Question: this is my first app so this should be simple for experienced ios developer. I have a story board with navigation controller and in one of my view controller there is a subview. On click in subview, I want to return to the root controller but unfortunately it is not working.
Subview Controller
'''
- (IBAction)doneAction:(id)sender {
if ([self.parentViewController isKindOfClass:[PlayViewController class]]){
PlayViewController *pControl = (PlayViewController *) self.parentViewController;
[pControl goToMainView];
}else{
NSLog(@"NOT AN INSTANCE");
}
}
'''
View Controller
'''
-(void)goToMainView{
NSLog(@"I AM HERE");
[self.navigationController popToRootViewControllerAnimated:YES];
/*SWRevealViewController *secondViewController =
[self.storyboard instantiateViewControllerWithIdentifier:@"gameController"];
[self performSegueWithIdentifier:@"gameView" sender:self];
[self.navigationController pushViewController:secondViewController animated:YES];*/
}
'''
Any help is appreciated. Thank you
This is how my storyboard looks like

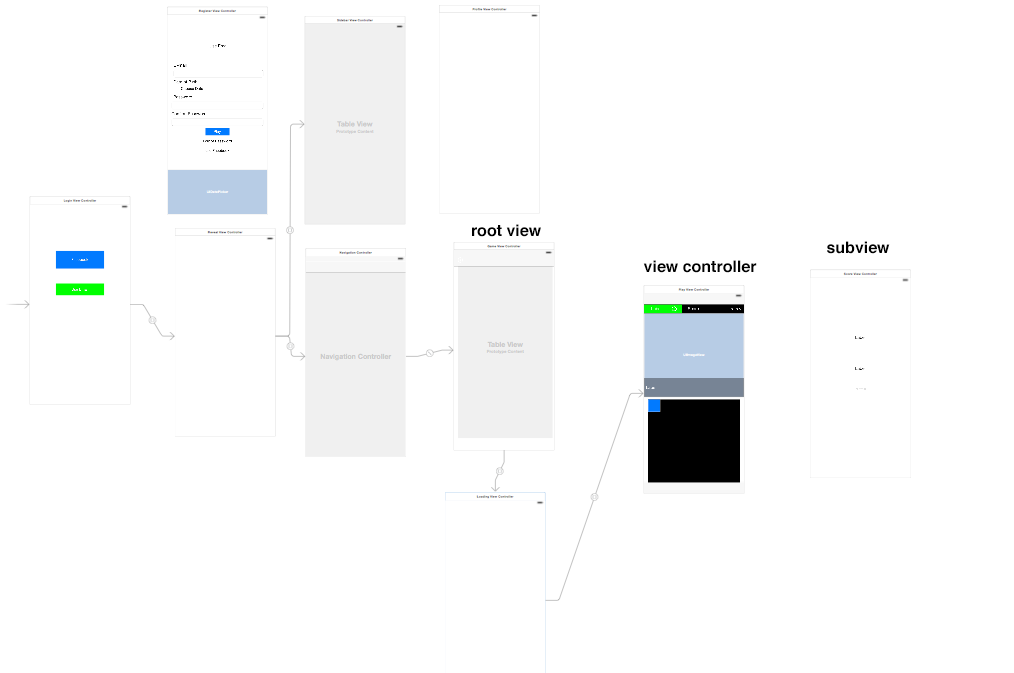
Answer: Seems like one of the connections from 'root view' to 'view controller' in the attached screenshots is 'modal' (or both?).
In this case the 'view controller' is not part of navigation controller stack.
Try to change the types of these 2 segues to 'push'.
This should add each of these view controllers to navigation controller's views stack and each of them will have a non-nil 'navigationController' property.